Field crop: tomato
Growth stage: 2
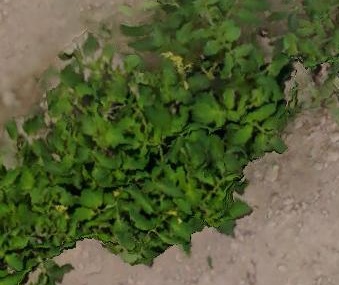
Species: tomato